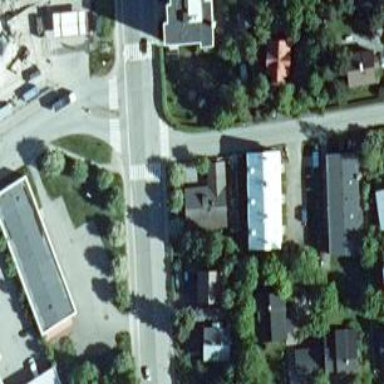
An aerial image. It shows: Marked crossing on the road.